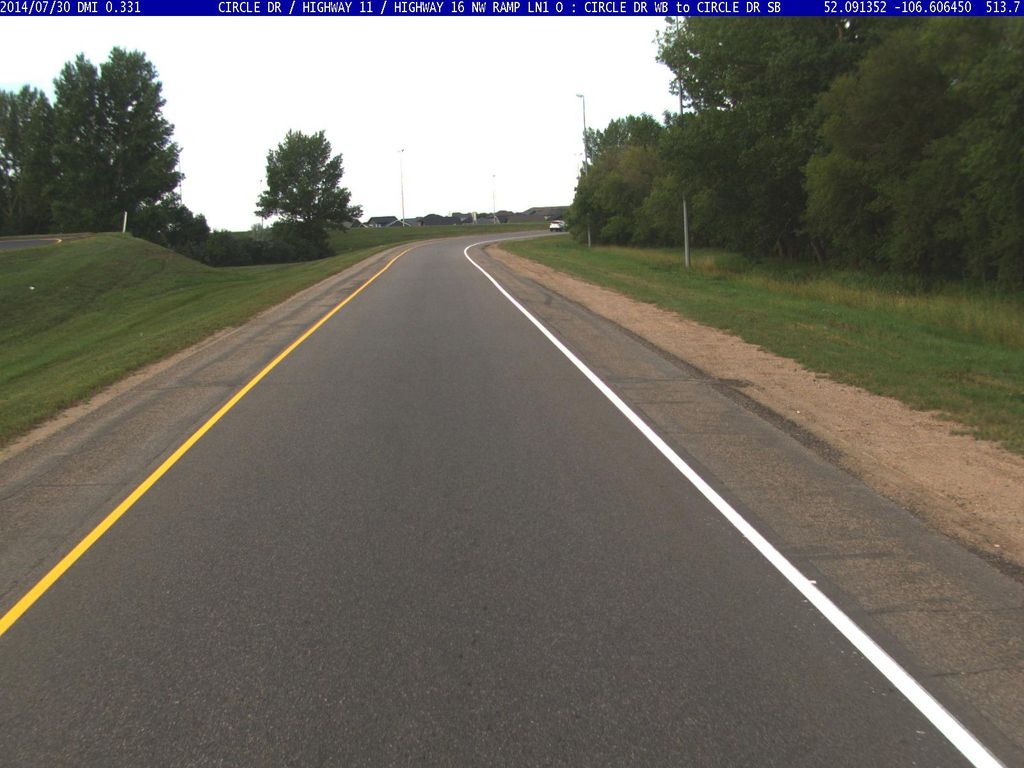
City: saskatoon